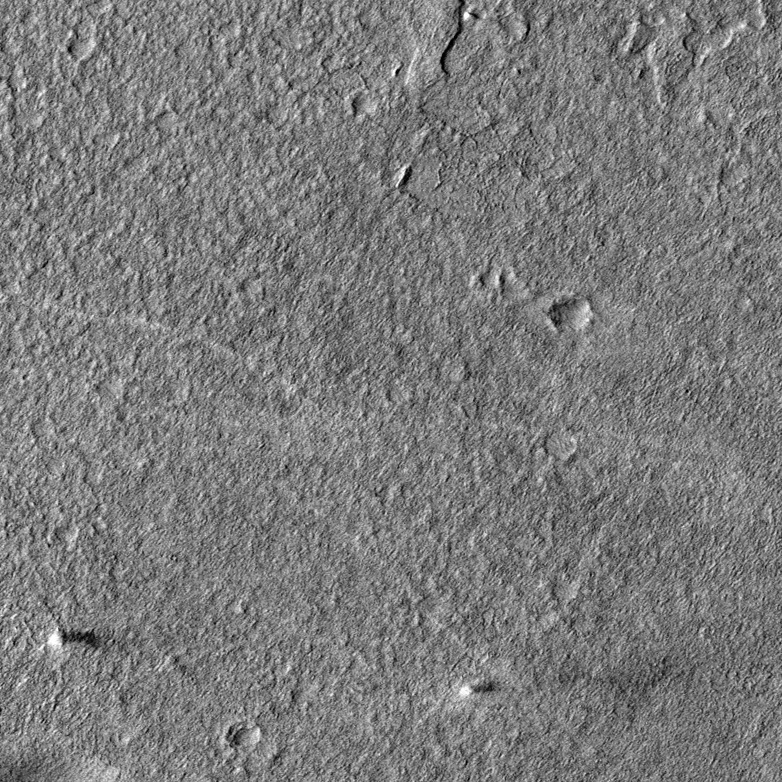
Label: dustdevil, dustdevil